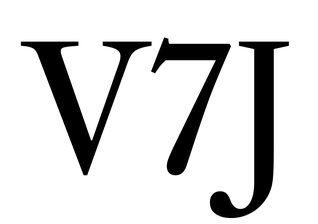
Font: LibreCaslonText_Regular